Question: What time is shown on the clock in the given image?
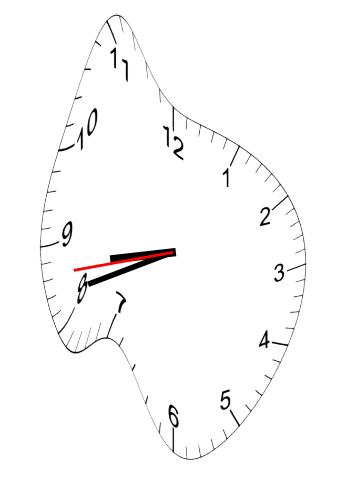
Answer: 08:41:43